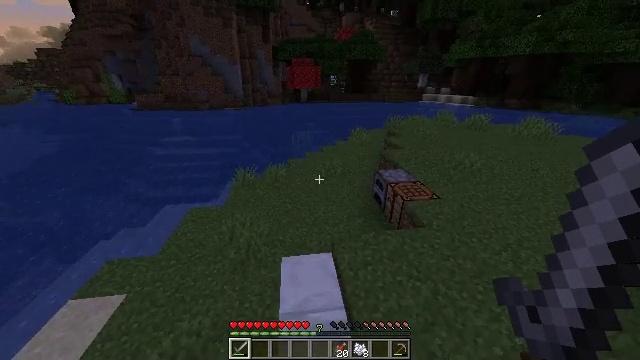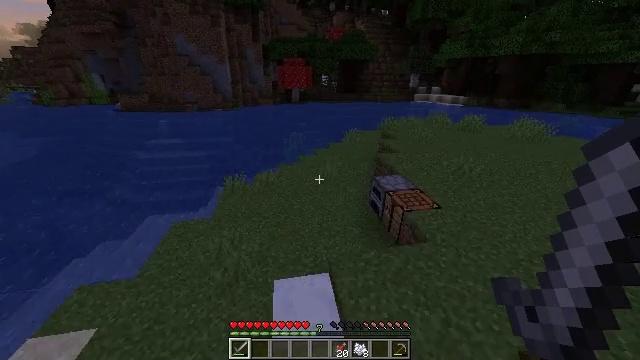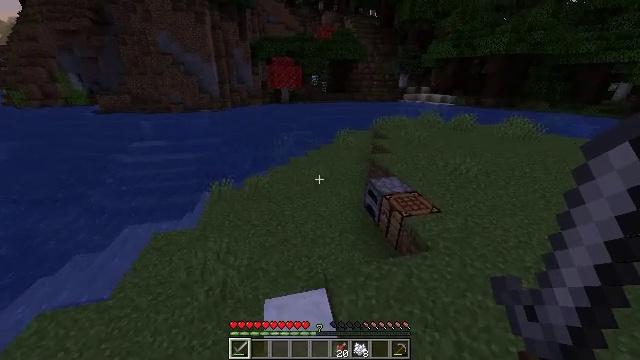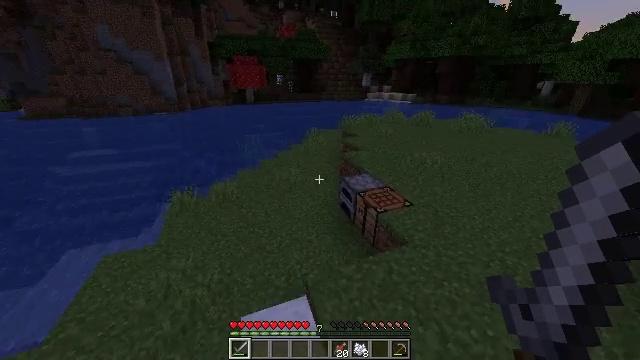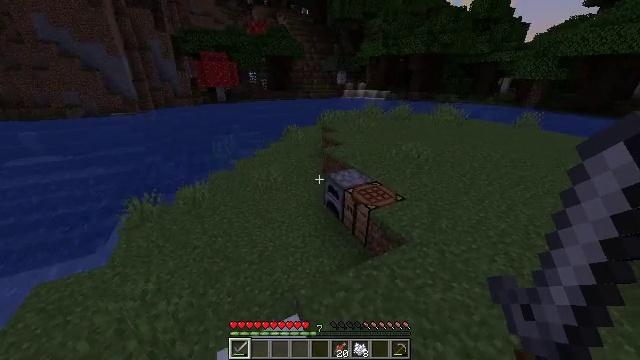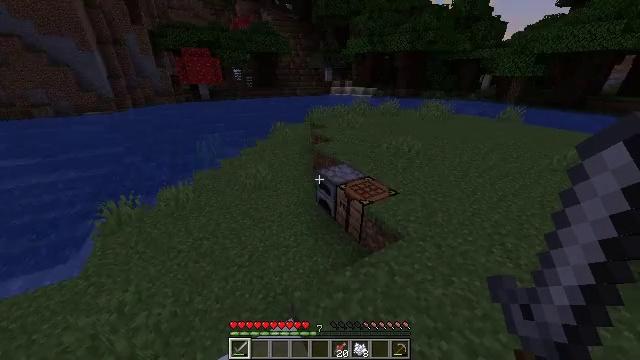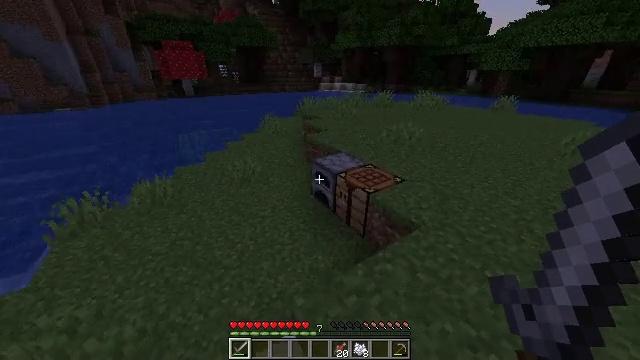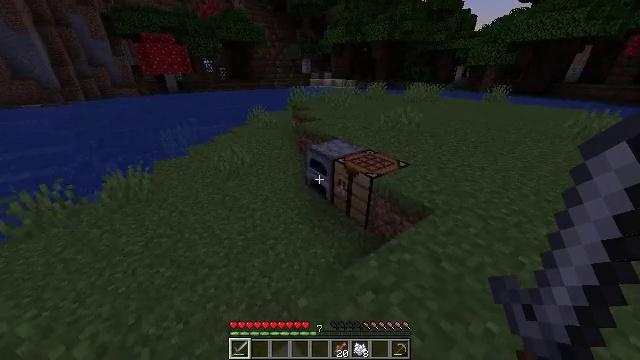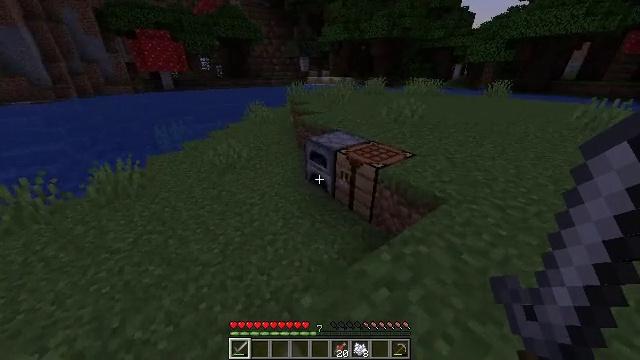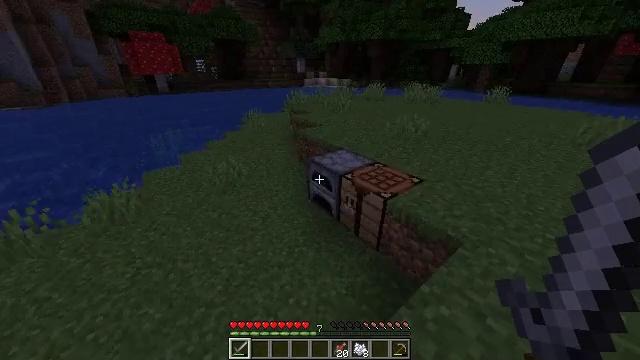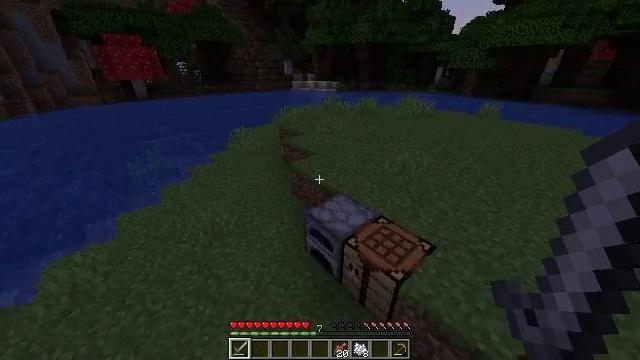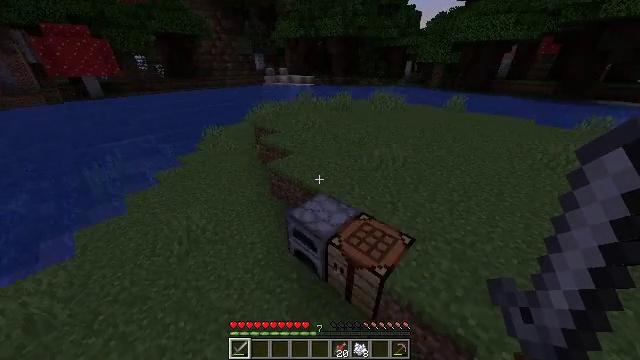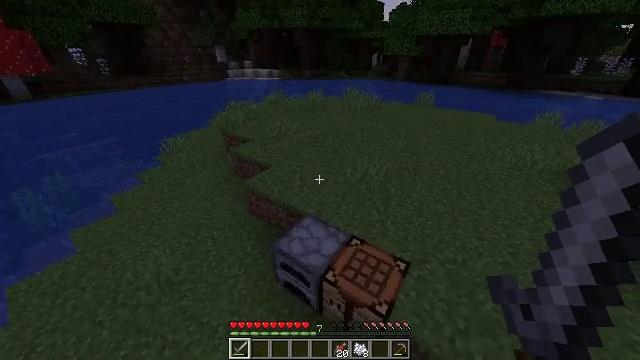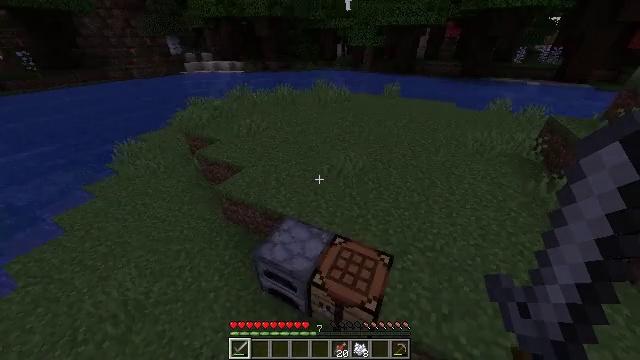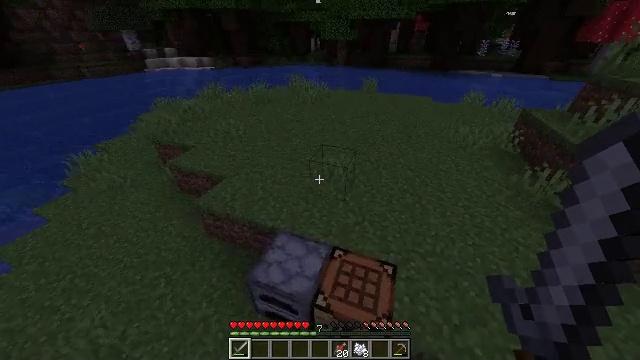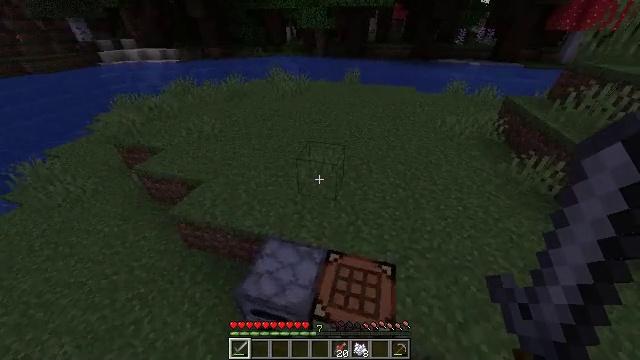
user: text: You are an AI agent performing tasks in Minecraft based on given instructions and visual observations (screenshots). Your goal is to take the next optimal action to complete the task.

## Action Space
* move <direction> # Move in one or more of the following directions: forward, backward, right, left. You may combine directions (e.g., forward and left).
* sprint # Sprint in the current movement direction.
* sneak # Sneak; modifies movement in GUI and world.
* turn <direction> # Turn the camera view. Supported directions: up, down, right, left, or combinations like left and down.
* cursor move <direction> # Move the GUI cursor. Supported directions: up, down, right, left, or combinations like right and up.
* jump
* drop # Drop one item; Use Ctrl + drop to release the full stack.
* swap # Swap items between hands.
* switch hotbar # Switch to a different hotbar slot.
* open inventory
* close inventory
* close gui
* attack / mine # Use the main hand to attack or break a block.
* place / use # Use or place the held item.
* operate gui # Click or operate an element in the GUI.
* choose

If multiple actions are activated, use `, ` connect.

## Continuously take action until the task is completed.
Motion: motion action
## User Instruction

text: craft item air
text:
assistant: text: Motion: move forward, turn right, jump
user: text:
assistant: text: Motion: move forward, turn right, jump
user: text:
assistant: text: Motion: move forward, turn right, jump
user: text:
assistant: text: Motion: move forward, turn right, jump
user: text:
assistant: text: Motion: move forward, turn right, jump
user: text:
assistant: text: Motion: move forward, turn right, jump
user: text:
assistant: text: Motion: move forward, turn right, jump
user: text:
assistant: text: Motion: move forward, jump
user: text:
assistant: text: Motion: move forward, jump
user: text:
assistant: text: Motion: move forward, turn right, jump
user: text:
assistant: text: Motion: move forward, turn right and down, jump
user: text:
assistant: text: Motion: move forward, turn right and down, jump
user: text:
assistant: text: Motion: move forward, turn right and down, jump
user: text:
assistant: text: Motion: turn right and down
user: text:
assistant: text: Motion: turn right
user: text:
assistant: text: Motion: turn right
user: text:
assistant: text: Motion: turn right
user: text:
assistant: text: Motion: turn right
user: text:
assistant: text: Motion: turn right and down
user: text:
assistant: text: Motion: turn right and down
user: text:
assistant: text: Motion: turn right and down
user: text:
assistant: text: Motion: turn right and down
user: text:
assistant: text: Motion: turn right and down
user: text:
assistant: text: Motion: turn right and down
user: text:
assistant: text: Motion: turn right and down
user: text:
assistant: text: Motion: turn right, use / place
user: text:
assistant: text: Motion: use / place
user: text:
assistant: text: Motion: no_op
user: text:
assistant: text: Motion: no_op
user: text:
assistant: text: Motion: no_op